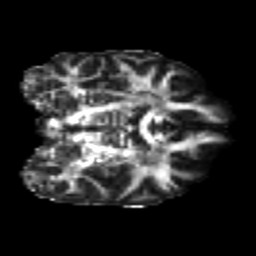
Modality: FA
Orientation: coronal
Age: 22
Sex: female
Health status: healthy
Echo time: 0.074 s